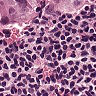
Metastatic tissue present: no